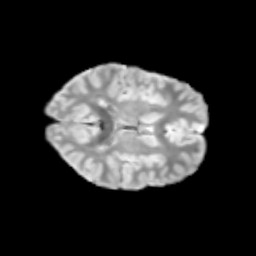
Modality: T2w
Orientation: axial
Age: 11
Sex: male
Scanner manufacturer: siemens
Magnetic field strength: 3 T
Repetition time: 3.8 s
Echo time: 0.07 s